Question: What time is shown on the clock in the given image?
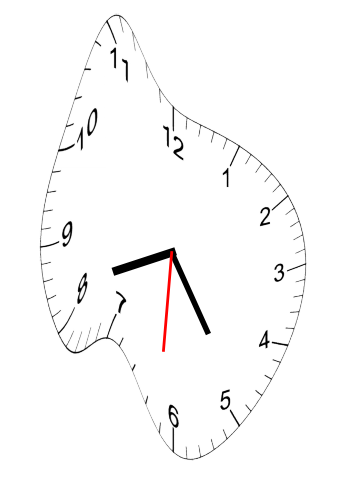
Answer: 08:24:31